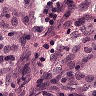
Metastatic tissue present: no